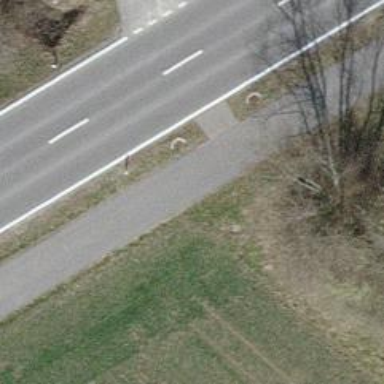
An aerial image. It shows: Asphalt cycleway.